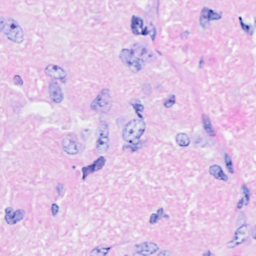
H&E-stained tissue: Breast